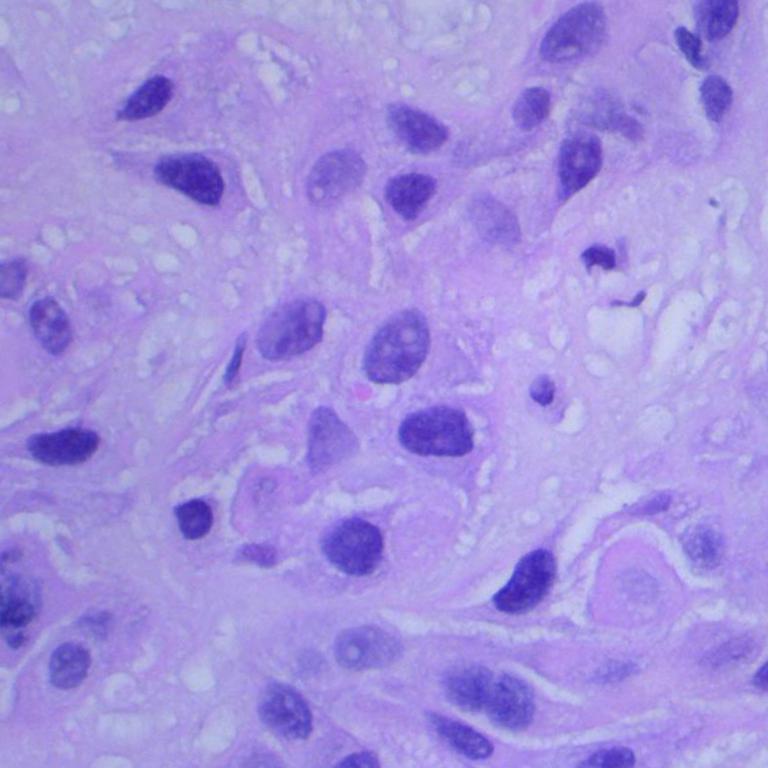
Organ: lung
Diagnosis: squamous carcinomas